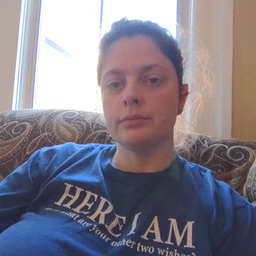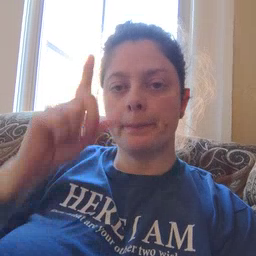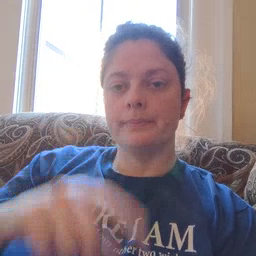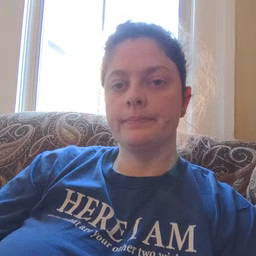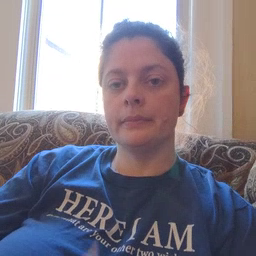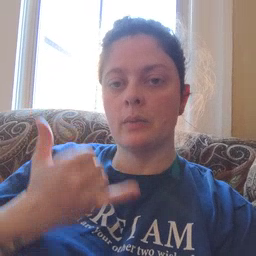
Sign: up